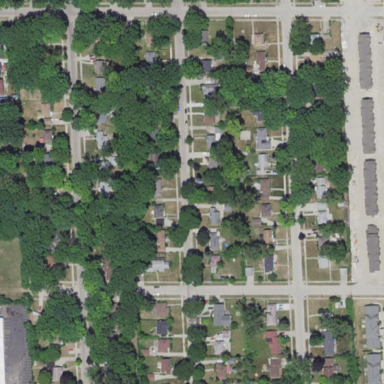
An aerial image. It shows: Residential area composed of single-family homes.